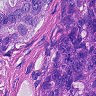
Metastatic tissue present: yes